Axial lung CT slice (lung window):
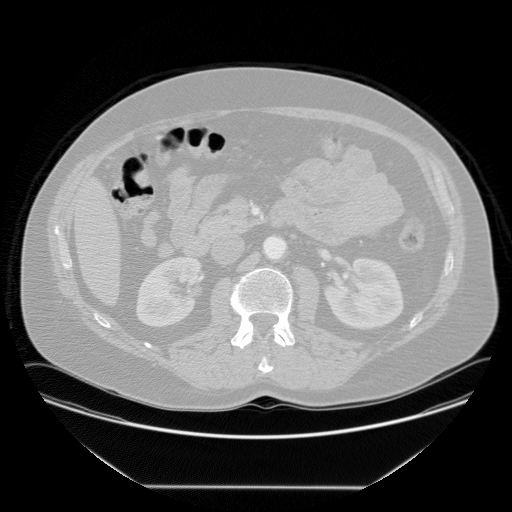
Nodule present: no